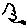
Label: bird